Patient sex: M
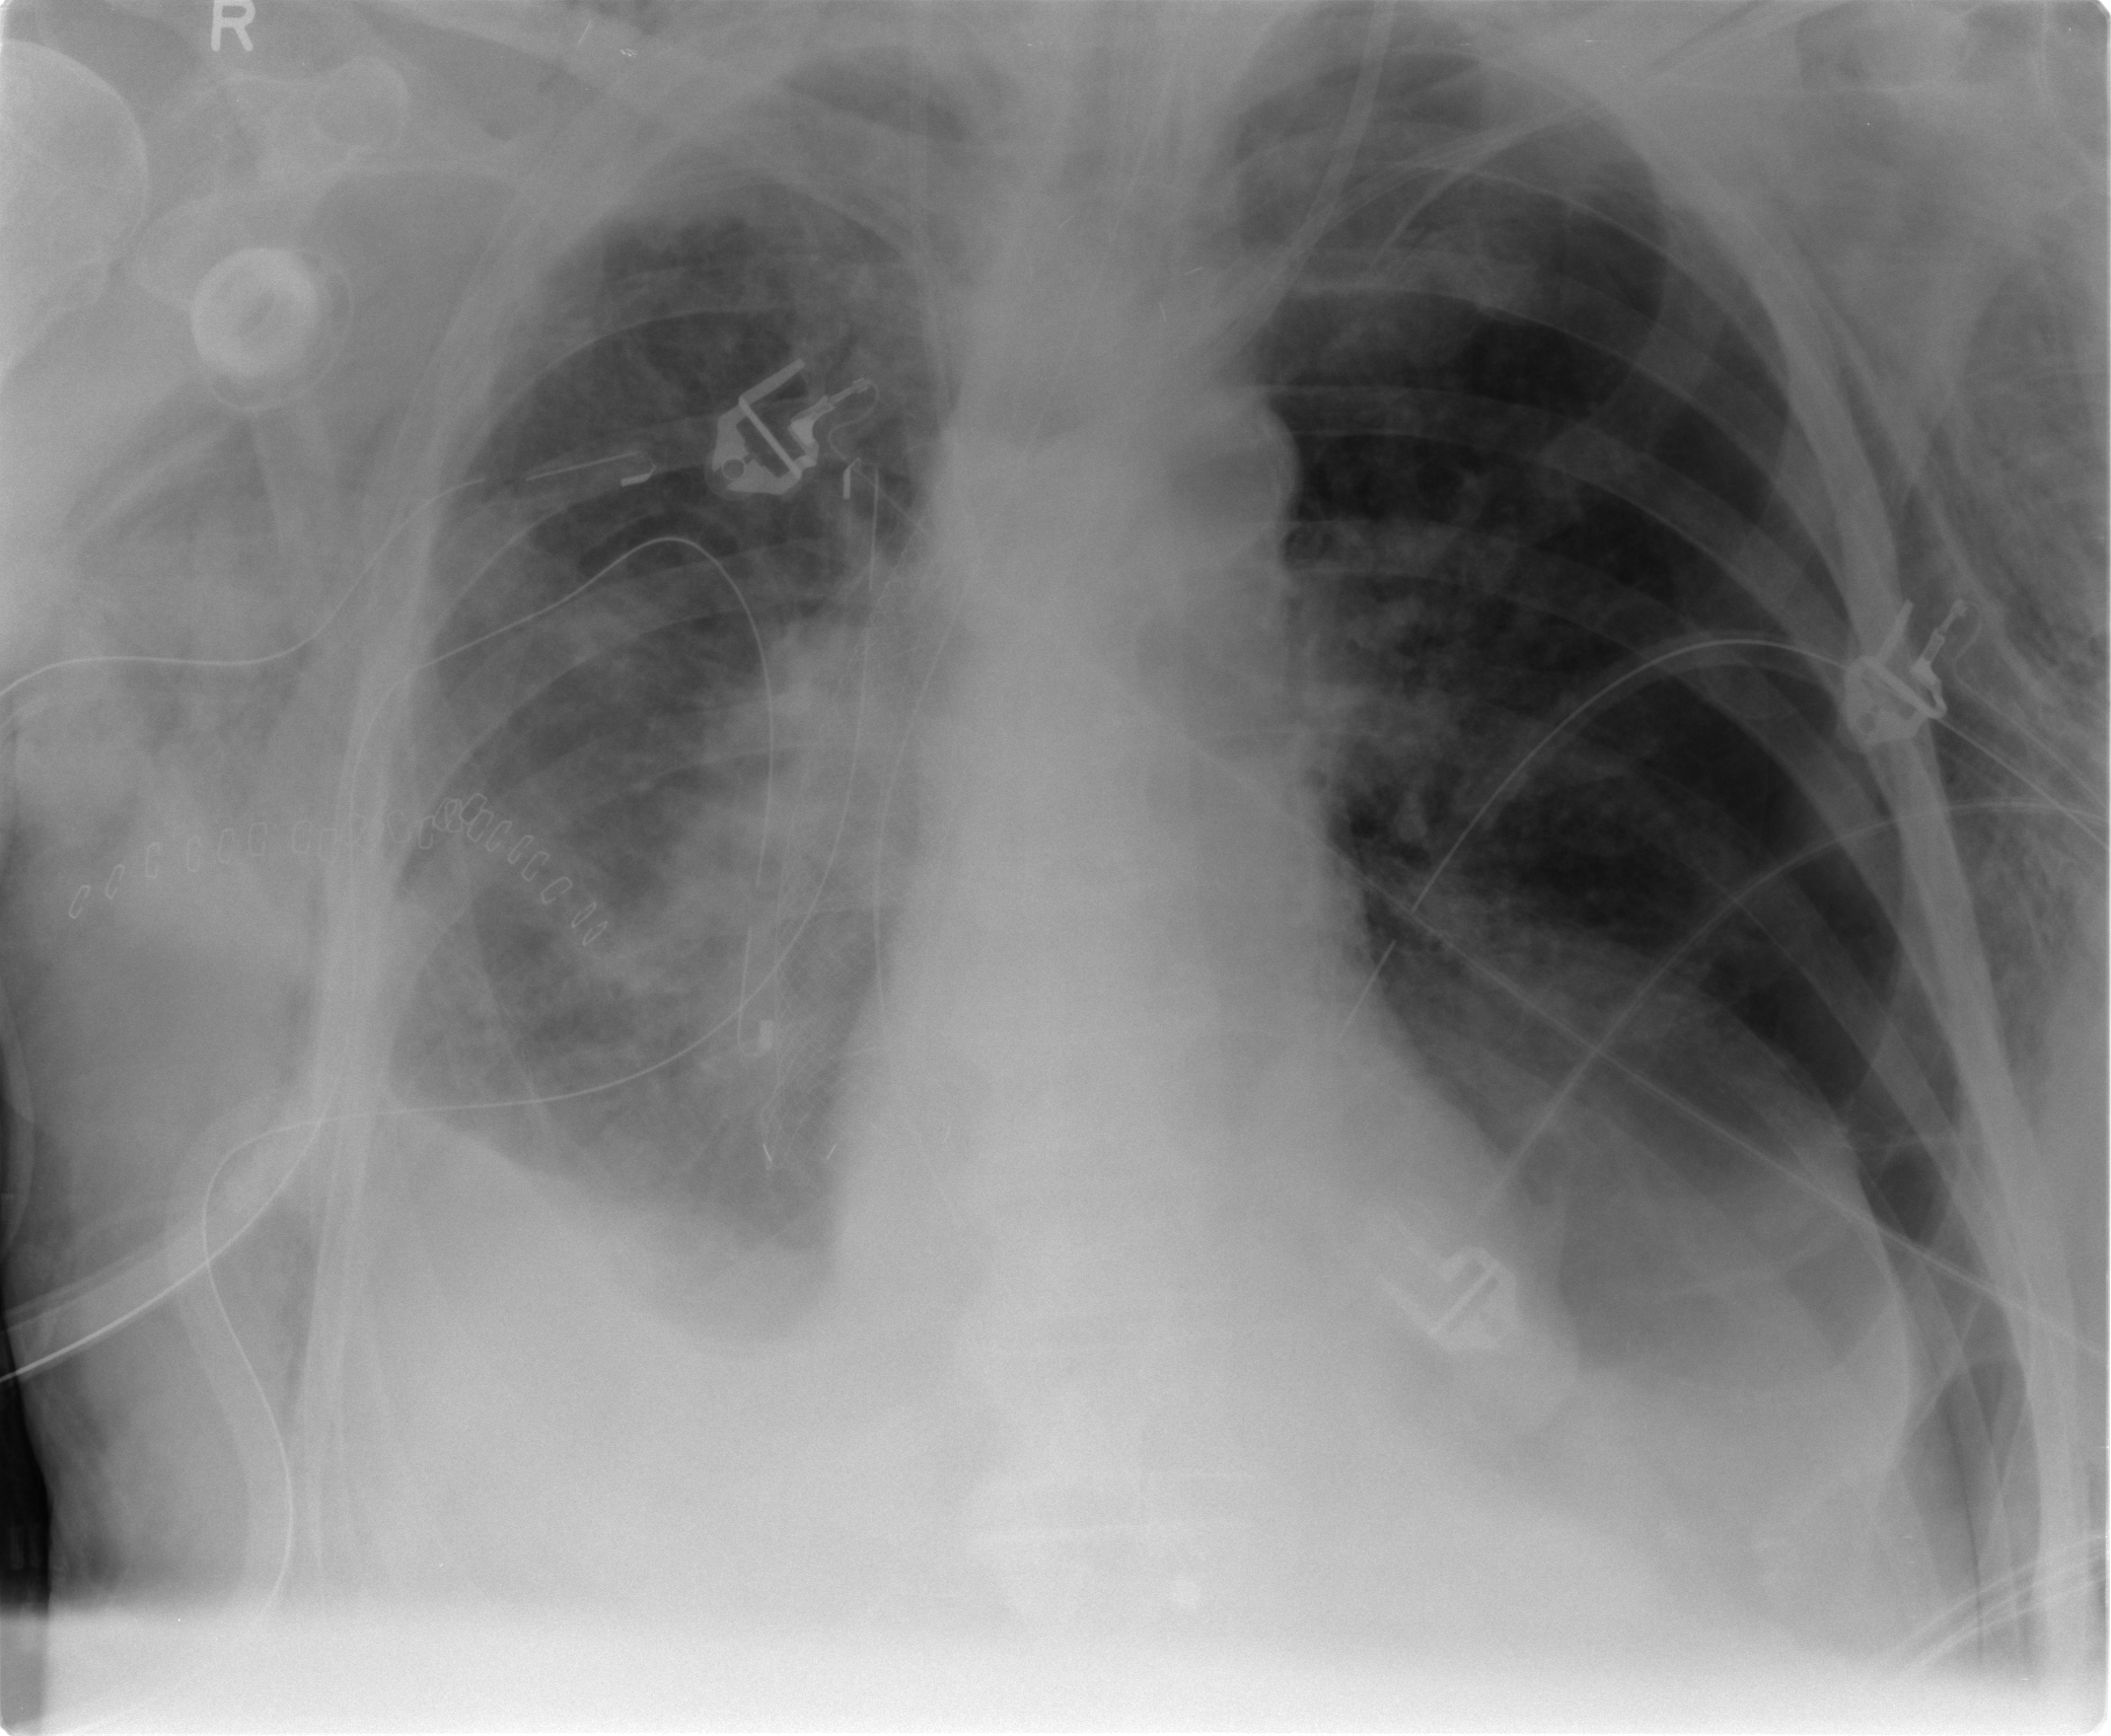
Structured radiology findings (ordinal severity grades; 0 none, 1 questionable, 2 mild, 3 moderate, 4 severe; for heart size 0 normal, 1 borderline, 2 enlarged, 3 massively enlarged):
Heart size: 0
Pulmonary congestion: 2
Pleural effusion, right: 2
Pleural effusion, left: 2
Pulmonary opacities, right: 2
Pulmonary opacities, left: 0
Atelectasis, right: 2
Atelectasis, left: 1